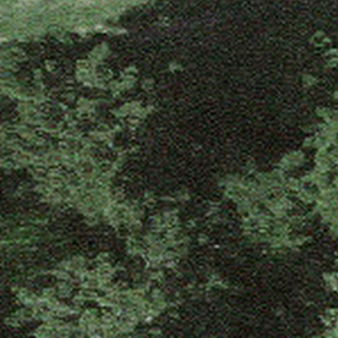
Label: other